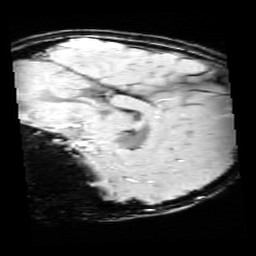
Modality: SWI
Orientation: sagittal
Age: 10
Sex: male
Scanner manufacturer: siemens
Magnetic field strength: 3 T
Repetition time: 0.027 s
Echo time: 0.02 s